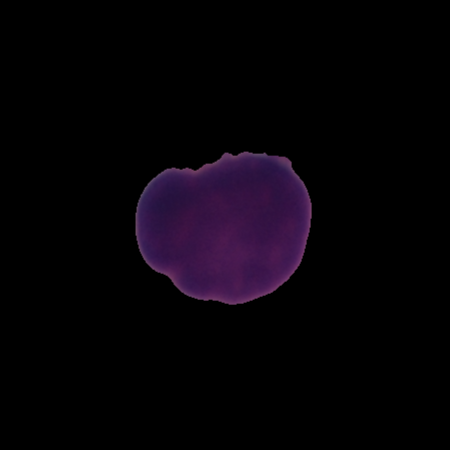
Label: healthy